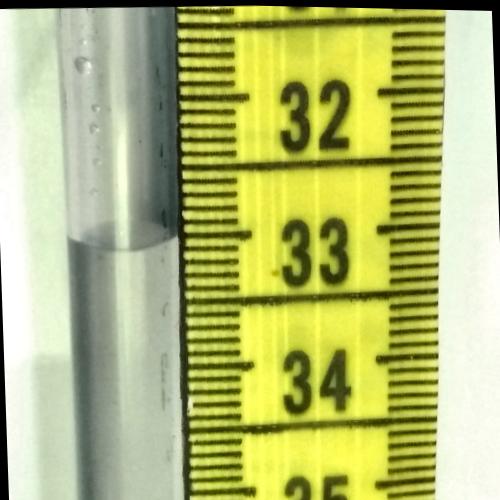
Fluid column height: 33.1 cm